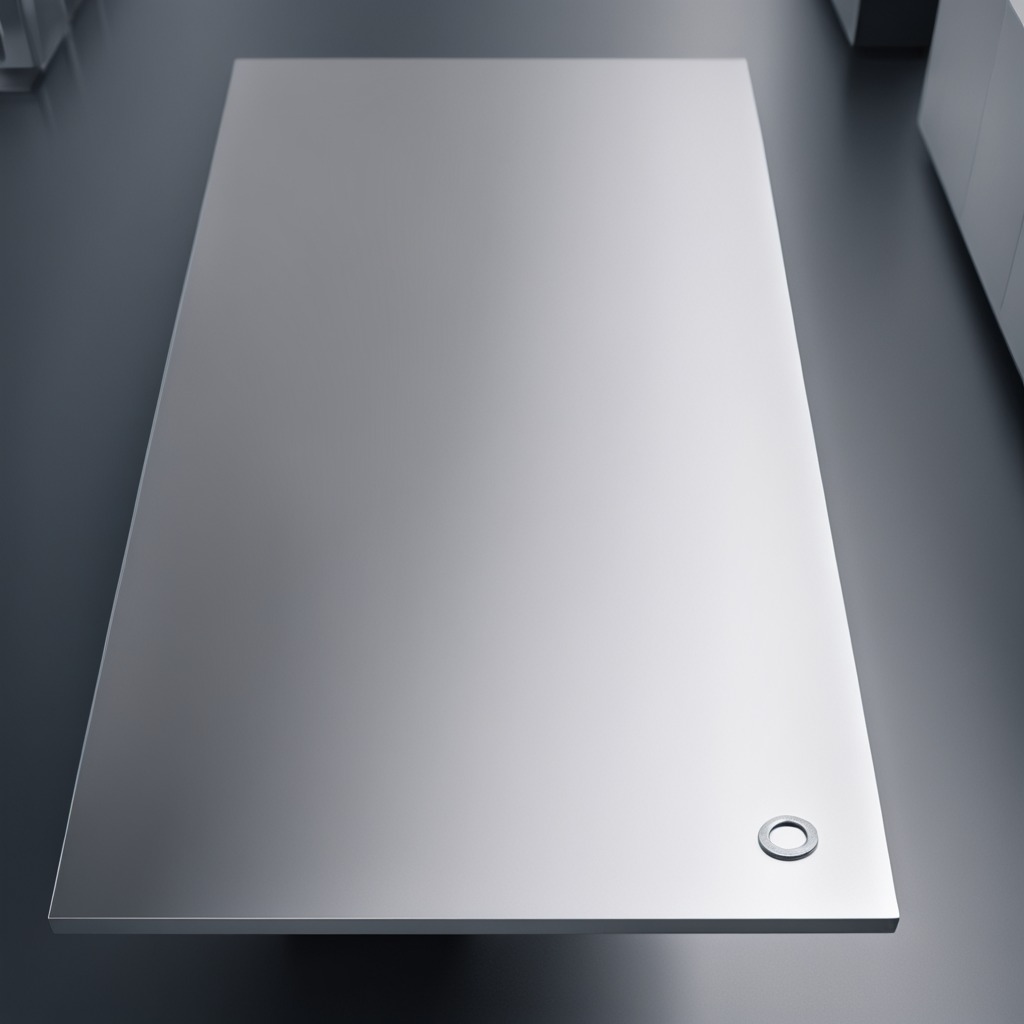
A flat metal washer lies on the stainless steel table in a high-end prototyping lab.